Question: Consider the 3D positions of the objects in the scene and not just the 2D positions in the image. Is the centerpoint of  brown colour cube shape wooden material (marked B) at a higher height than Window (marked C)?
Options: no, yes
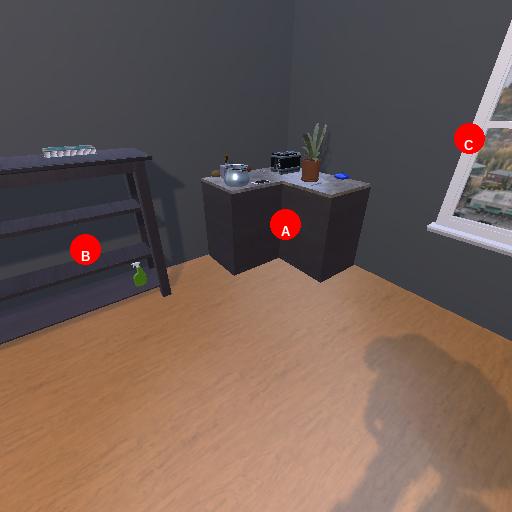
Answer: no